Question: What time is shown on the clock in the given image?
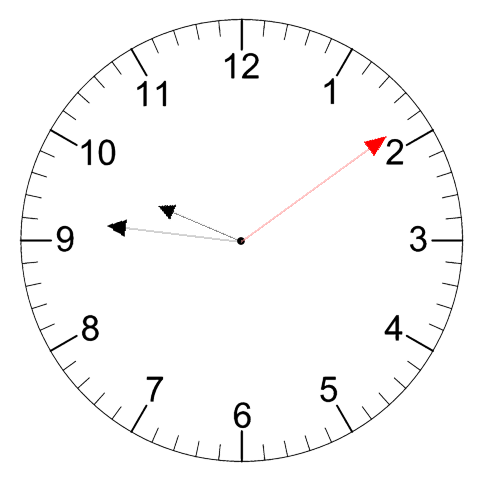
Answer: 09:46:09